Question: i have been fighting for many years to install Redmine on Debian/Wheezy.
I followed the following tutorial: <URL>.
But when I restart my Apache server, the redmine web page only displays the list of the files of the Remdine directory.

Could you please help to solve this problem?
Thank you
EDIT:
I am making progress... Phusion Passenger was not installed, so I did it.
But, I still have another error which is displayed when I connect to my Redmine web page:
'''
Permission denied - /etc/redmine/default/database.yml (Errno::EACCES)
/usr/lib/ruby/vendor_ruby/rails/application/configuration.rb:115:in 'read'
/usr/lib/ruby/vendor_ruby/rails/application/configuration.rb:115:in 'database_configuration'
/usr/lib/ruby/vendor_ruby/active_record/railtie.rb:78:in 'block (2 levels) in <class:Railtie>'
'''
The permissions are the following ones:
-rw-r--r-- 1 www-data www-data 112 aout 8 18:11 database.yml
-rw-r--r-- 1 www-data www-data 911 aout 8 18:11 session.yml
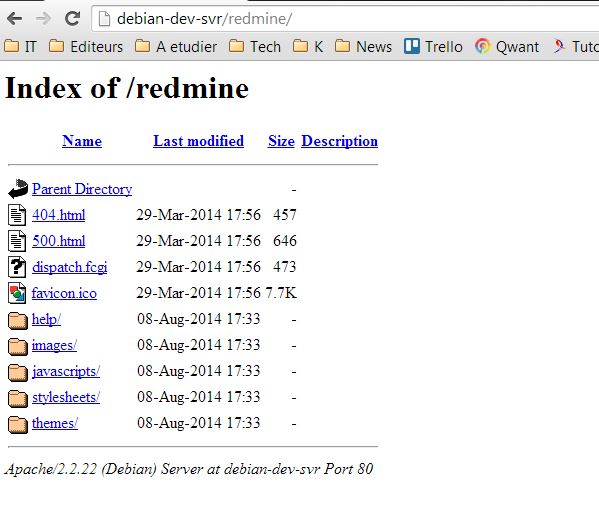
Answer: I finally successed to install and run Redmine.
The permission on the database.yml file was correct but not on the parent directory.
Now it works.